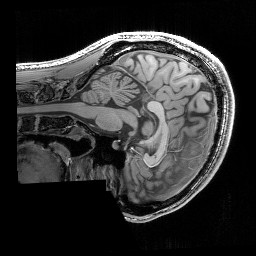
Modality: T1w
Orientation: sagittal
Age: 27
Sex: male
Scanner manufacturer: siemens
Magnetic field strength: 3 T
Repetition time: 2.3 s
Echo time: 0.00344 s